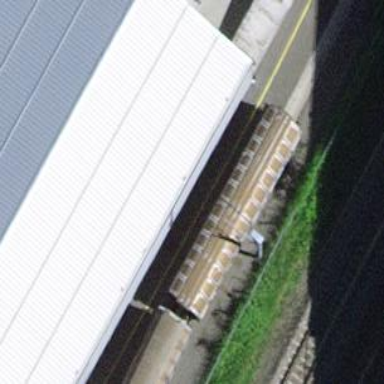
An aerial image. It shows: Railway switch.